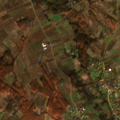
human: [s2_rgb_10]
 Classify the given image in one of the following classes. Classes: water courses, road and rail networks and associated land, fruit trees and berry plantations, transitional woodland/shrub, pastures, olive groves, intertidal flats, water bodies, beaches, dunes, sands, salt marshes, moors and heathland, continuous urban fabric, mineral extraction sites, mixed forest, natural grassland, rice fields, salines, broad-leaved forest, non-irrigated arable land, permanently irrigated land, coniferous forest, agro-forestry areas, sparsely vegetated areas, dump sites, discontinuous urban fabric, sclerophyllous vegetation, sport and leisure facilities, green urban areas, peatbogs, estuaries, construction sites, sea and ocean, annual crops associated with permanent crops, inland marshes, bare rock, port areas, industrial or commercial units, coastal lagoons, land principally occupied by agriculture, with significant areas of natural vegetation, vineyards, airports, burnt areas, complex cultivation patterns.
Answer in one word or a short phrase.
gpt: non-irrigated arable land, fruit trees and berry plantations, complex cultivation patterns, land principally occupied by agriculture, with significant areas of natural vegetation, broad-leaved forest